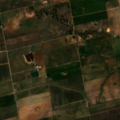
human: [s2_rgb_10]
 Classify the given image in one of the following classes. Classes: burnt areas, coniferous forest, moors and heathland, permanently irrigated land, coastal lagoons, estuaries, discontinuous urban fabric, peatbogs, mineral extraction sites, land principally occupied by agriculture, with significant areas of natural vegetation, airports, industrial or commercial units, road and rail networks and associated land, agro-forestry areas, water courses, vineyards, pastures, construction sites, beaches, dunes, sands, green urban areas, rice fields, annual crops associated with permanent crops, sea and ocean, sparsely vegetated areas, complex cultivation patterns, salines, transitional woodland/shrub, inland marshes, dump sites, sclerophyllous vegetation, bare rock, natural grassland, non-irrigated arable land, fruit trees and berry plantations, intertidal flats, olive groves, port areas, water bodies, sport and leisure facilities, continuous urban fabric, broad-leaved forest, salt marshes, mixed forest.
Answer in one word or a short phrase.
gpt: non-irrigated arable land, olive groves, annual crops associated with permanent crops, transitional woodland/shrub